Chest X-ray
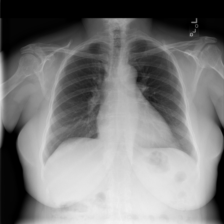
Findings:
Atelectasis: negative
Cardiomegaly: negative
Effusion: negative
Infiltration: negative
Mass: negative
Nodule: negative
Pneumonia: negative
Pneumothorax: negative
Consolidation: negative
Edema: negative
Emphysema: negative
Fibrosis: negative
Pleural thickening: negative
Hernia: negative